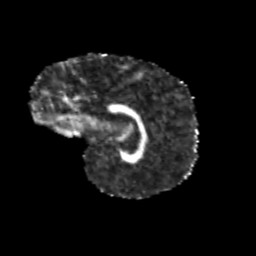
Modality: FA
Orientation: sagittal
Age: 9
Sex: female
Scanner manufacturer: siemens
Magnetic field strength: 3 T
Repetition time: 3.8 s
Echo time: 0.07 s